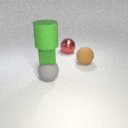
small green metal cube below large green rubber cylinder